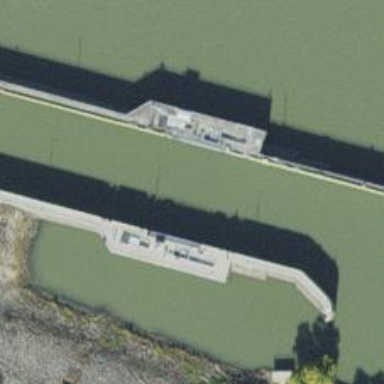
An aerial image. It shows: Lock gate along waterway.